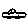
Label: car